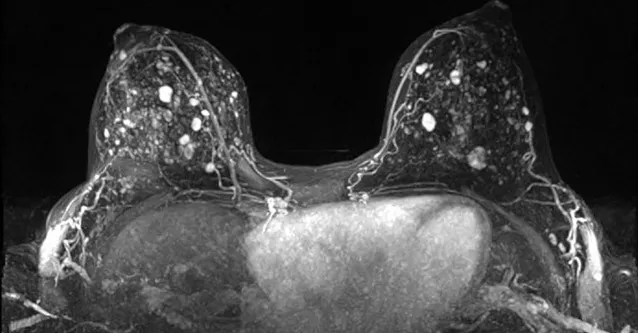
3D-MIP breast MRI showing bilateral enhancing lesions.
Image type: radiology (mri)